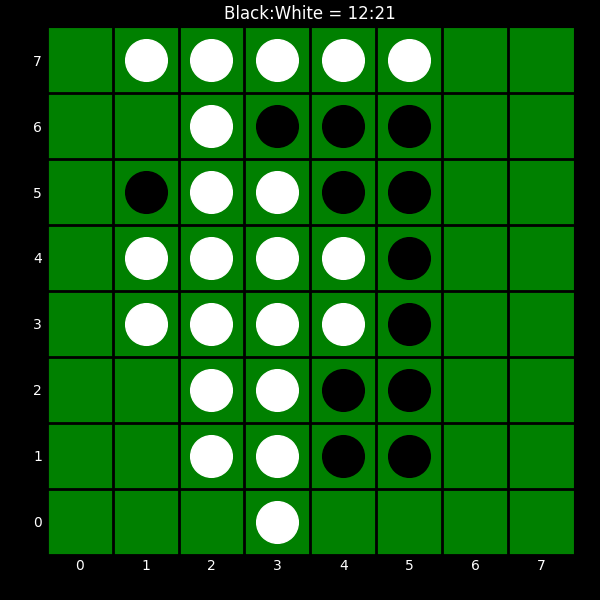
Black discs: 12
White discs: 21